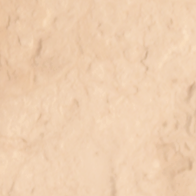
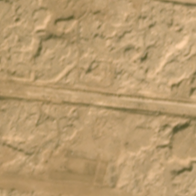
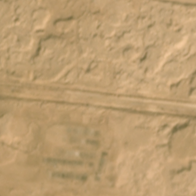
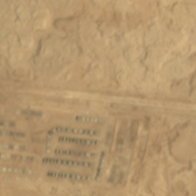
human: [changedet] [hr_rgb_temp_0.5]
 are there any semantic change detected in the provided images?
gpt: two straight roads appeared in the scene .

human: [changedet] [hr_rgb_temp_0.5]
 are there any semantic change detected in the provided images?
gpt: some houses are built on the bareland in the lower-left corner of the scene .

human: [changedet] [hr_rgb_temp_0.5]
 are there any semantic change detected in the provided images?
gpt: some detached houses appeared at the bottom and some roads appeared .

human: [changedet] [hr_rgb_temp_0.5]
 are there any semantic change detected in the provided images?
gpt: some roads appeared on the bareland and some buildings are constructed .

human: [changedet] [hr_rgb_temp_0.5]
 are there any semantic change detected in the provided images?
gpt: two roads appeared on bareland and some houses are built in the lower-left corner .